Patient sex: M
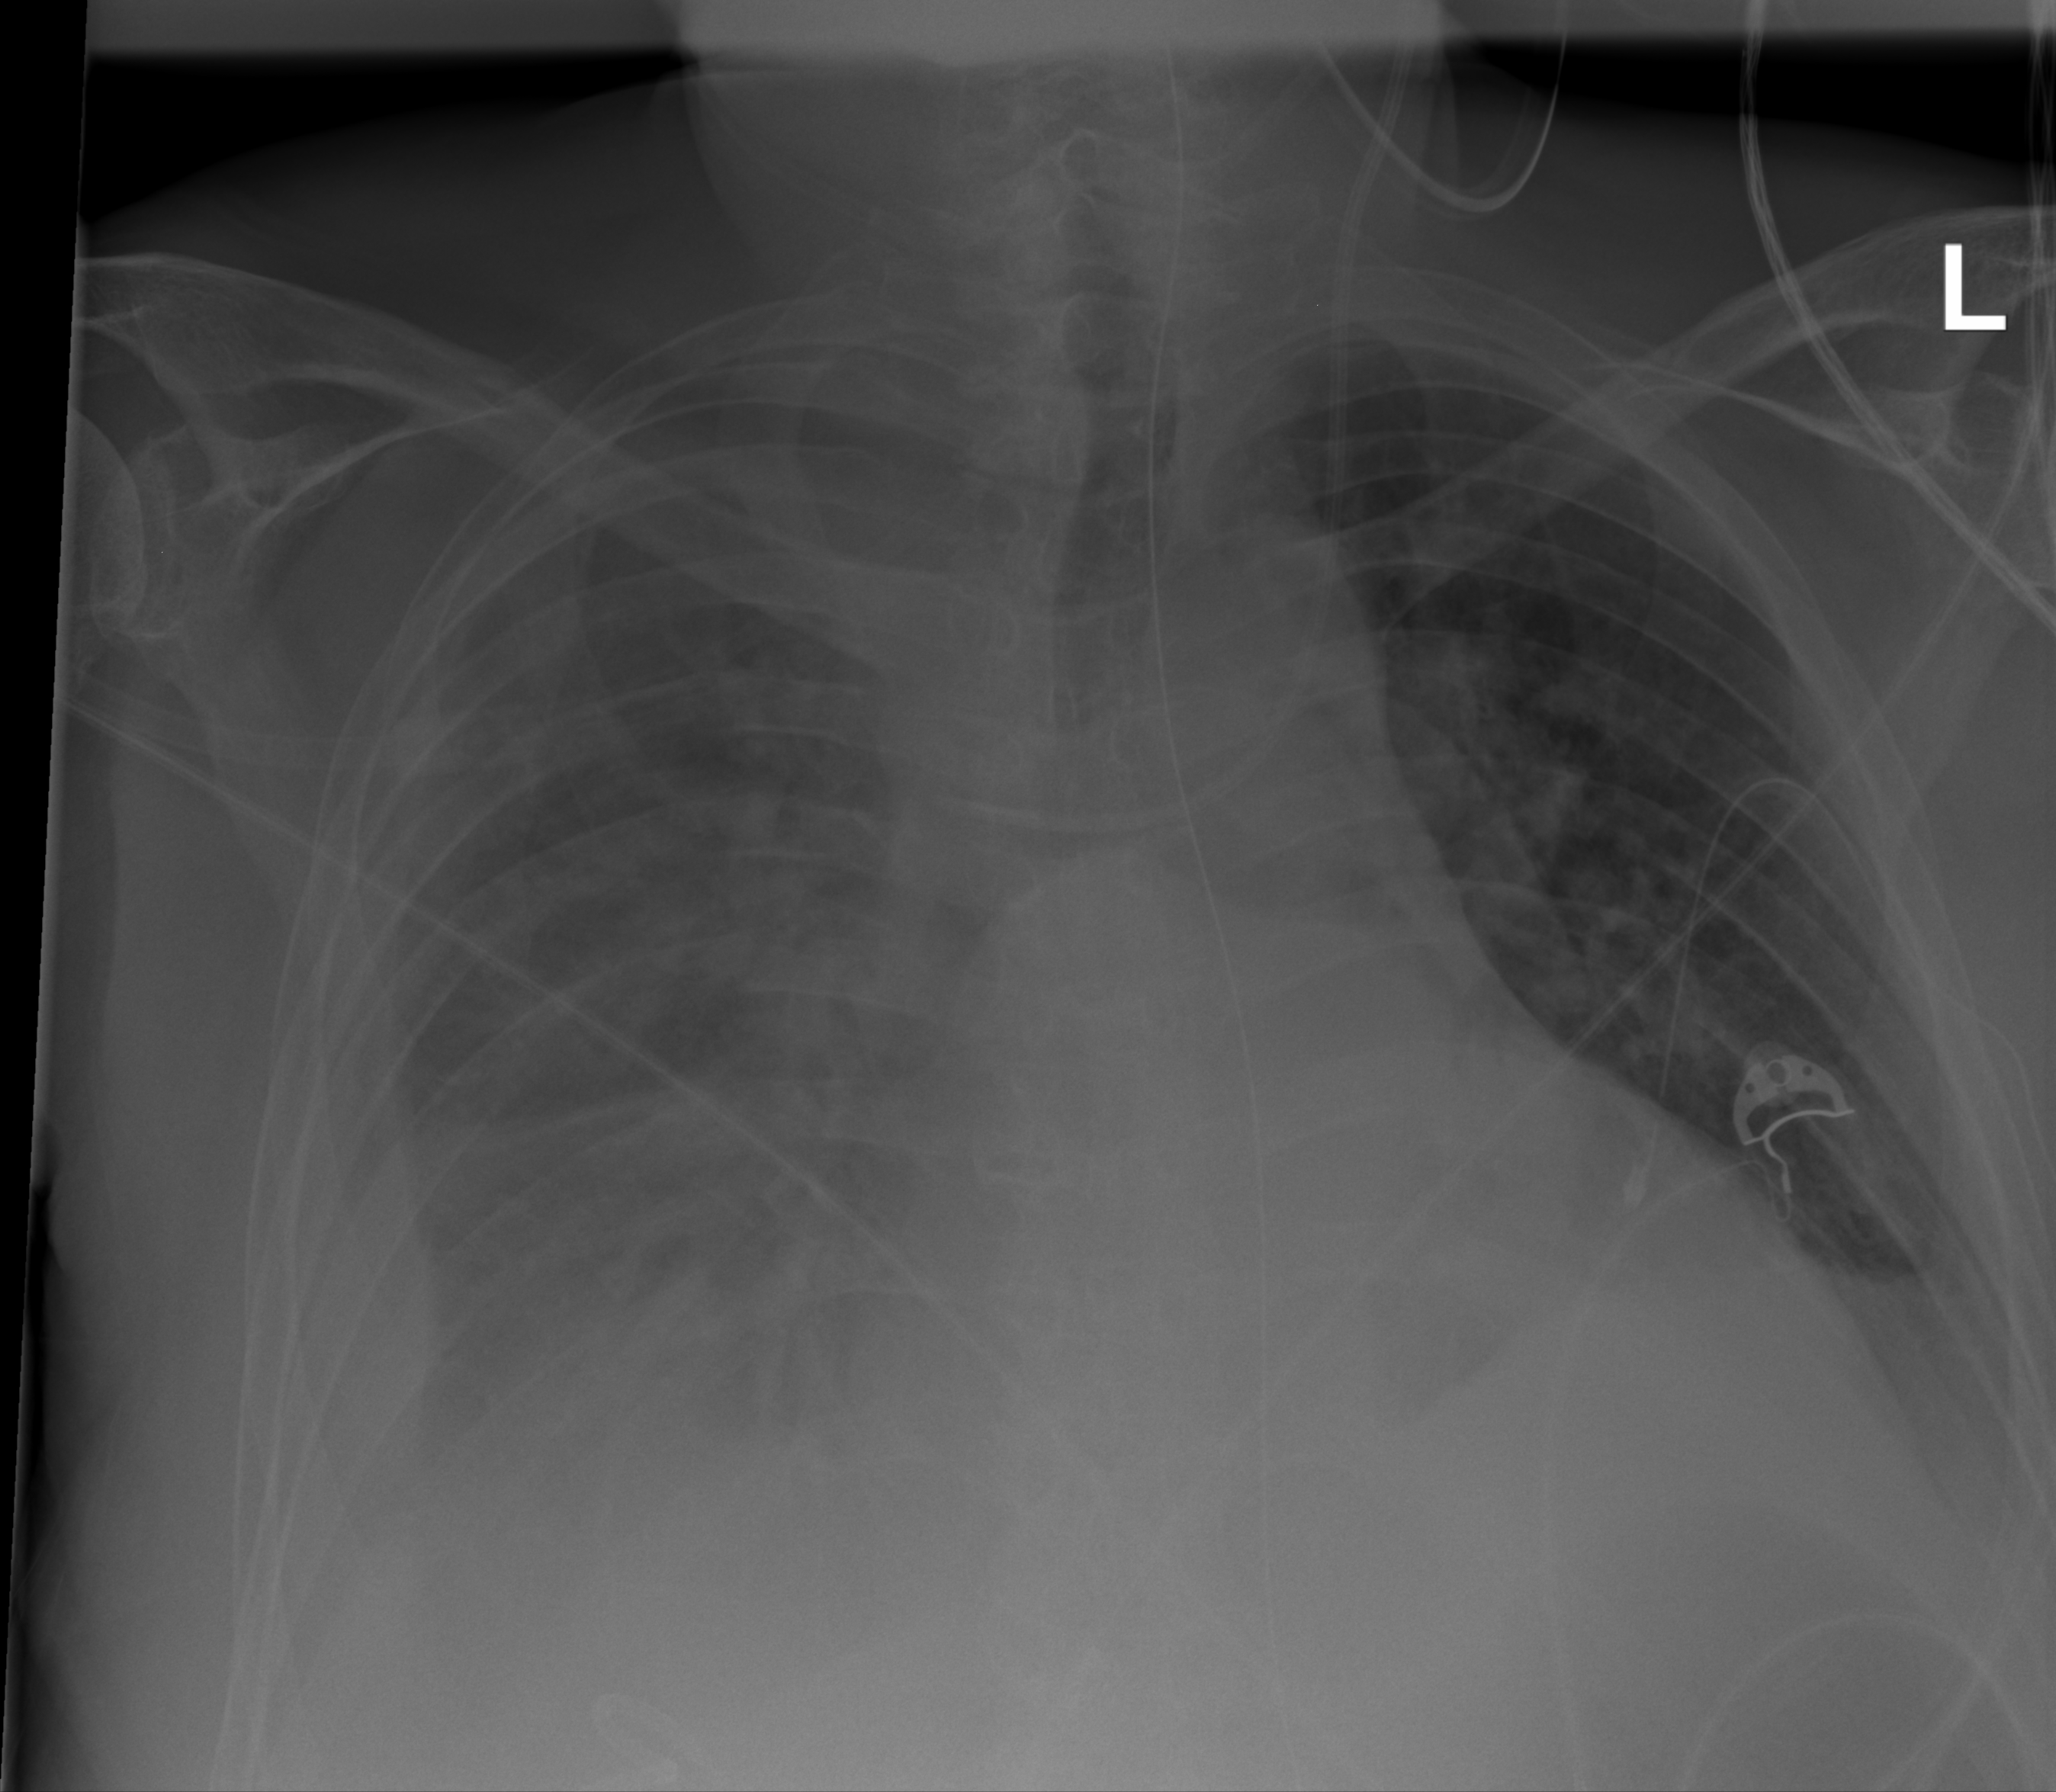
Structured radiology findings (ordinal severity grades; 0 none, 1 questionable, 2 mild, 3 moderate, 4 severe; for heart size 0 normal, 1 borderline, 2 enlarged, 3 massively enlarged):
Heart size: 2
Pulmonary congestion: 0
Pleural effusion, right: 3
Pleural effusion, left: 3
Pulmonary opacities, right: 2
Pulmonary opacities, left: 2
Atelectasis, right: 3
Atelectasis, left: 3